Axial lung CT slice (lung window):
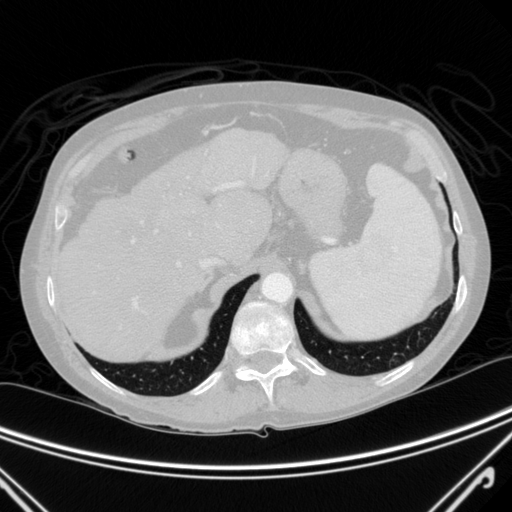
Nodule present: no